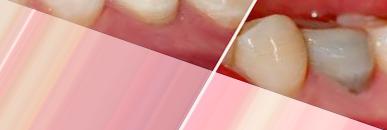
Condition: Tooth Discoloration